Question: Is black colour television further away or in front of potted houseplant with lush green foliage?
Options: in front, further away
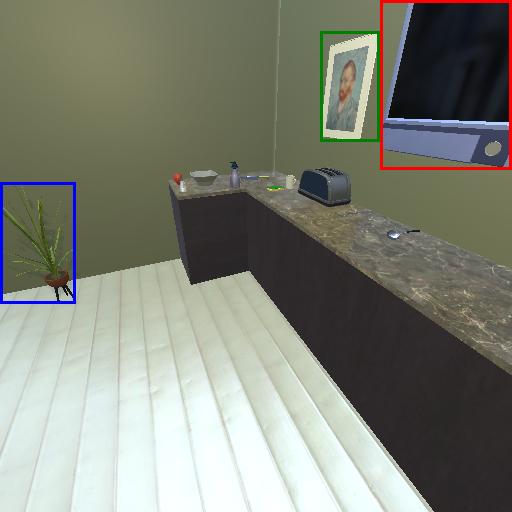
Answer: in front